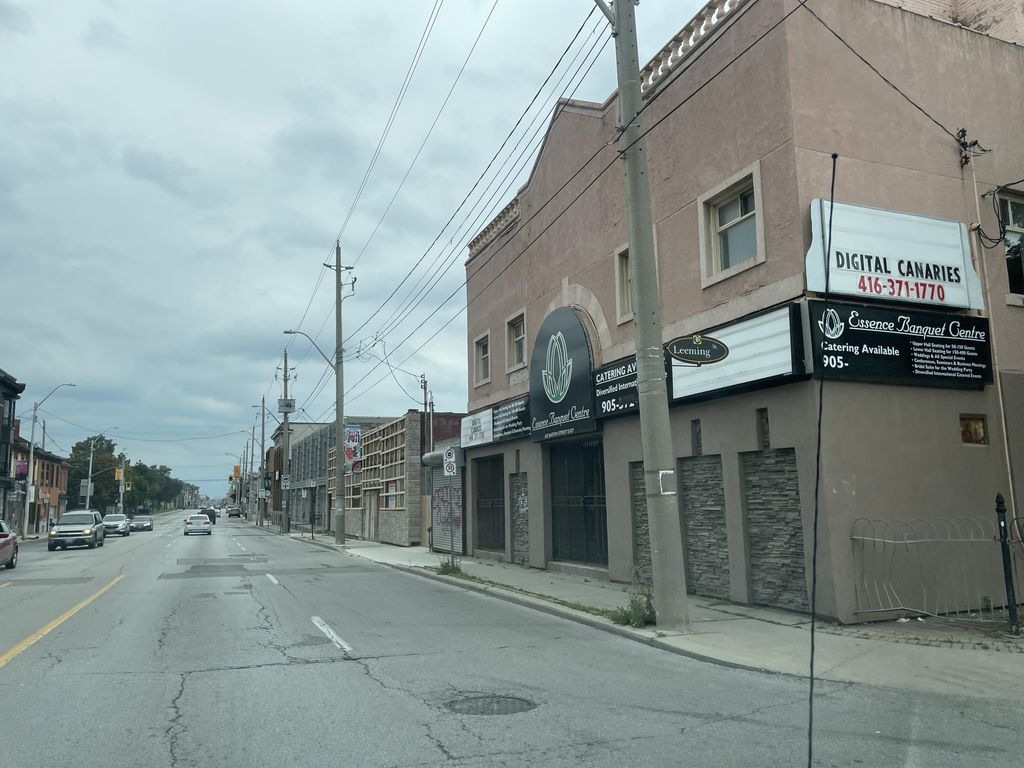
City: hamilton